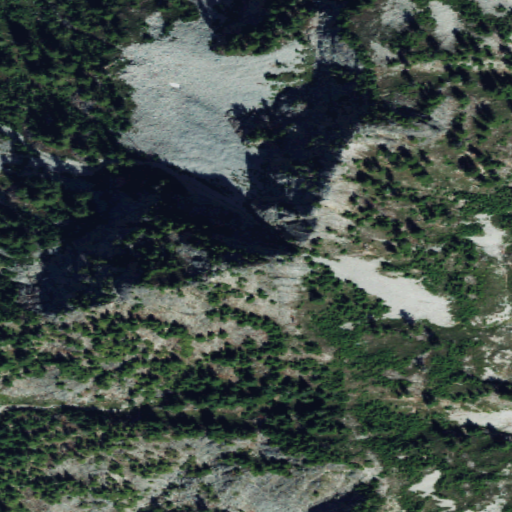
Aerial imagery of mountain in Washington named Troublesome Mountain containing evergreen forest, shrub, and barren land